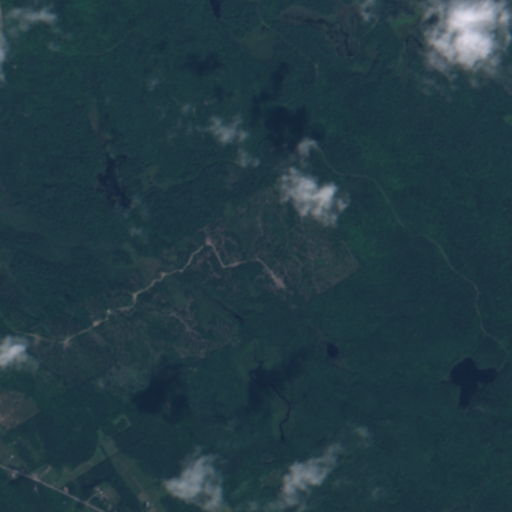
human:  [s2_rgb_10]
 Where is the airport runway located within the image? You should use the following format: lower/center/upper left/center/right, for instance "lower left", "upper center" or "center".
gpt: The airport runway is located in the lower left of the image.
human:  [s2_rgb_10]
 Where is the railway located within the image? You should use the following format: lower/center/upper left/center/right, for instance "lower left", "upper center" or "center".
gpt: The railway is located in the right of the image.
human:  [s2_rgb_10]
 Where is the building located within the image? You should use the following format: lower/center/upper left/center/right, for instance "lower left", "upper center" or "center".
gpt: The building is located in the lower left of the image.
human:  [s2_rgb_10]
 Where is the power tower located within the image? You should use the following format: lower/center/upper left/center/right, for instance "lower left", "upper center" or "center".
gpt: There is no power tower in the image.